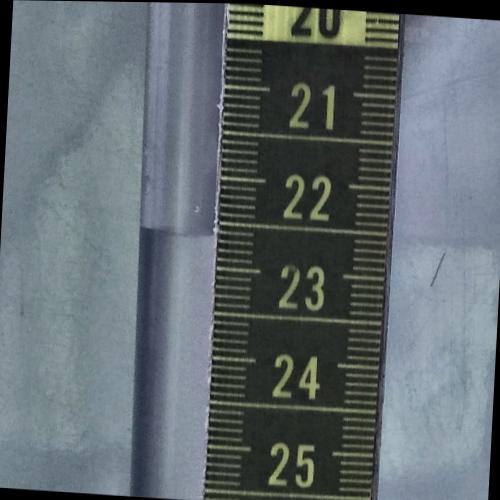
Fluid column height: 22.7 cm